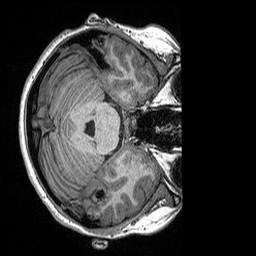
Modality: T1w
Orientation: axial
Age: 20
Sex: female
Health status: healthy
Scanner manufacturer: siemens
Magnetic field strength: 3 T
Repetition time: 2.3 s
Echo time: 0.00298 s